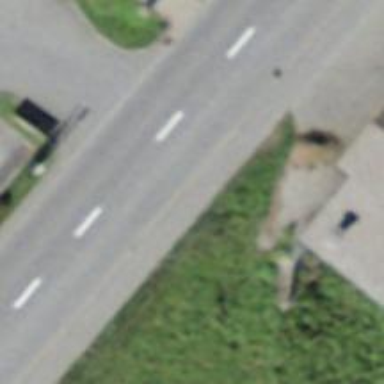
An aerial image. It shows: Sidewalk.